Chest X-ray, PA view. Patient: 45 years old, sex M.
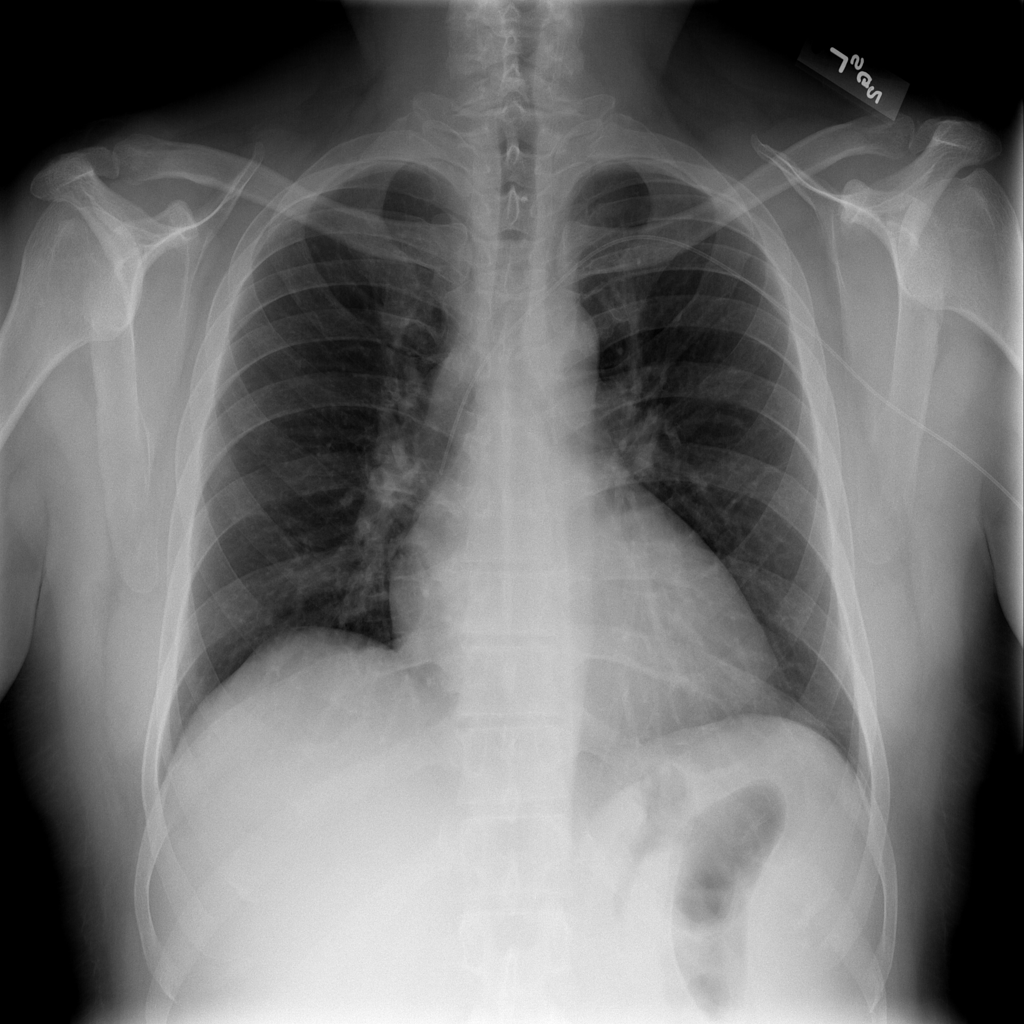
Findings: No Finding